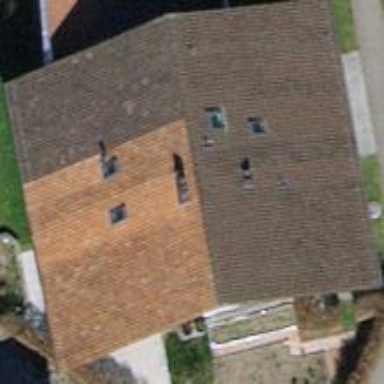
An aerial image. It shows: Building with gabled roof oriented across.